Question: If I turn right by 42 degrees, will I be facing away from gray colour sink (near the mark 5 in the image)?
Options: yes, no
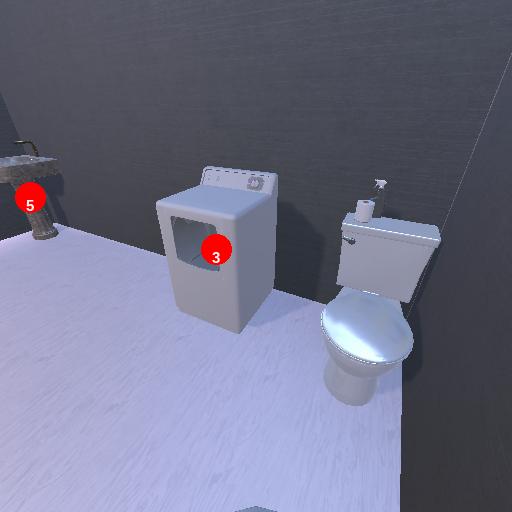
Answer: yes